Question: I'm trying to change the caption or display name of Actions Pane Control in VB.NET as below but it doesn't work. Currently, it shows document Actions I want to change it to Import Master
Please advise. thanks

'''
Private Sub Button7_Click(sender As Object, e As RibbonControlEventArgs) Handles Button7.Click
Try
Globals.ThisWorkbook.ActionsPane.Controls.Add(actionsPane1)
actionsPane1.Name = "DDD"
Globals.ThisWorkbook.Application.DisplayDocumentActionTaskPane = True
actionsPane1.Show()
Catch ex As Exception
End Try
End Sub
'''
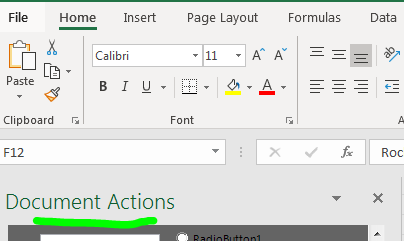
Answer: The <URL> instead if you want to specify the header text. Task panes are user interface panels that are typically docked to one side of a window in a Microsoft Office application. Custom task panes give you a way to create your own task pane and provide users with a familiar interface to access your solution's features. For example, the interface can contain controls that run code to modify documents or display data from a data source.
All custom task panes that are created by using the Office development tools in Visual Studio contain a UserControl object. This user control provides the user interface of your custom task pane. You can create the user control at design time or at run time. If you create the user control at design time, you can use the Windows Forms Designer to construct the user interface of your task pane.
After you create a user control that contains the user interface of the custom task pane, you have to instantiate a 'CustomTaskPane'. To do this, pass the user control to the 'CustomTaskPaneCollection' in your VSTO Add-in by calling one of the 'Add' methods. This collection is exposed as the 'CustomTaskPanes' field of the 'ThisAddIn' class. The following code example is intended to be run from the 'ThisAddIn' class.
'''
MyUserControl myUserControl1 = new MyUserControl();
myCustomTaskPane = this.CustomTaskPanes.Add(myUserControl1, "My Task Pane");
myCustomTaskPane.Visible = true;
'''
The 'Add' method allows specifying the title as you need.